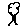
Label: tree